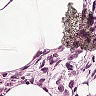
Metastatic tissue present: yes